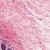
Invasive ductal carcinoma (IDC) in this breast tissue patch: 0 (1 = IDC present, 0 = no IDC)